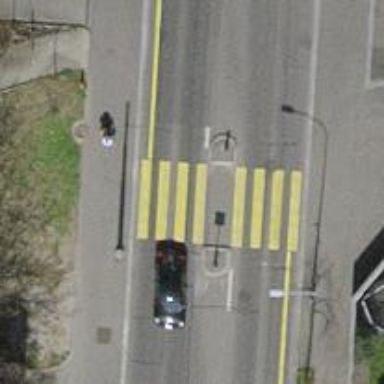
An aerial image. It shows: Kerb serving as barrier.